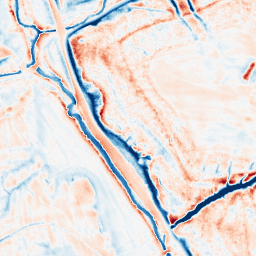
Category: edge_preserving
Decomposition family: anisotropic_diffusion
Decomposition parameters: iterations: 50
kappa: 100
gamma: 0.2
Upsampling method: bicubic
Upsampling parameters: scale: 2
Upsampling scale: 2